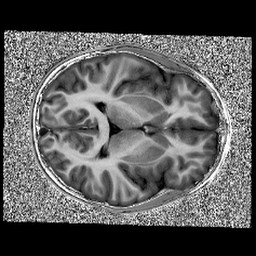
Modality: UNIT1
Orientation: axial
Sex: female
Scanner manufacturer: siemens
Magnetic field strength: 3 T
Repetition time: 5 s
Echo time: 0.00368 s